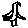
Label: bird